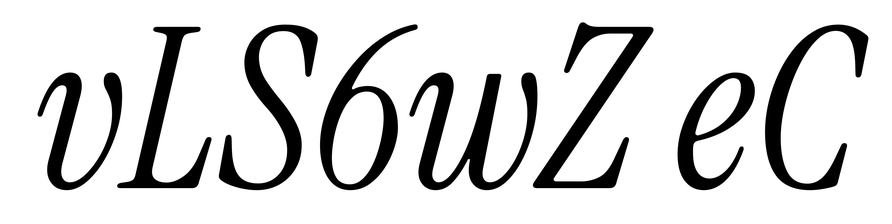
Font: InstrumentSerif-Italic